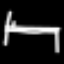
Label: bed